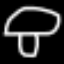
Label: mushroom